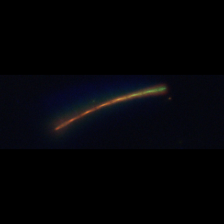
Taxon: Psuedo-nitzschia
Group: Diatoms